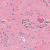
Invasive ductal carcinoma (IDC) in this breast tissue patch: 0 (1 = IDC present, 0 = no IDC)